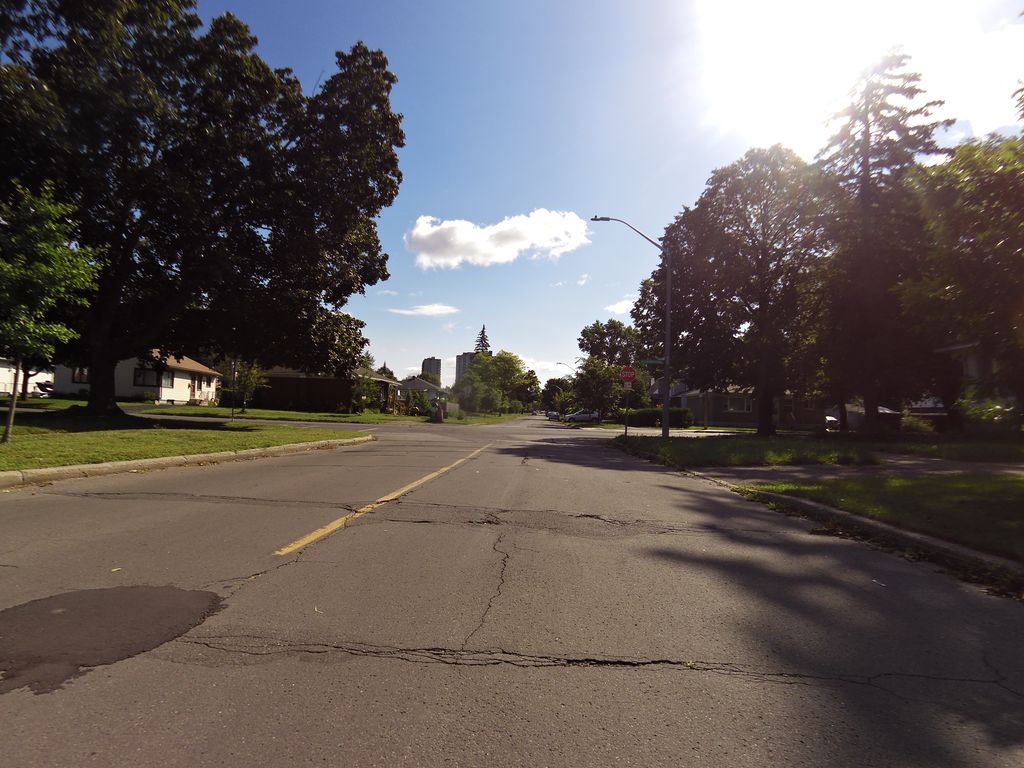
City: ottawa-gatineau